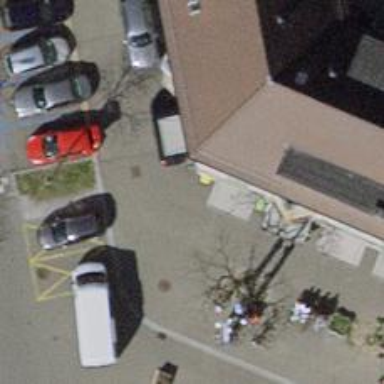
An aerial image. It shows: Post box is visible.